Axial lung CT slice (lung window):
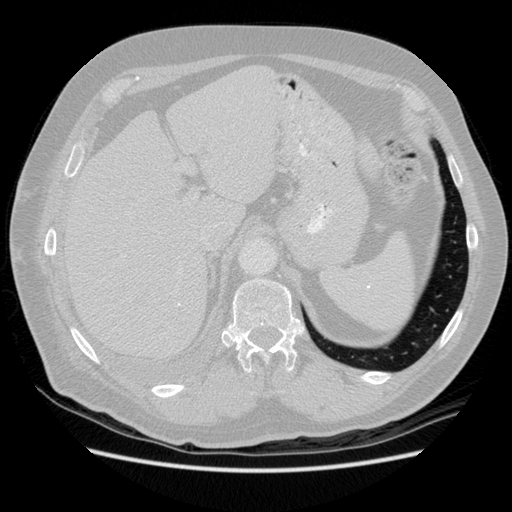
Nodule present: no